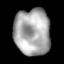
Tissue: lung
Cell type: Endothelial cells
Senescence score: 0.203
Nuclear area (px): 1643
Mean DAPI intensity: 168.771